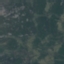
Land use / land cover: HerbaceousVegetation